Question: Below is a picture of my database.
I am going to make the numbers on the left (81305, 81306, etc..) all hyperlinks.
When the user clicks on the hyperlink, they will be directed to a page (all links will be this page) "dpupage.php". This page will have a form with empty values. I will then use SQL queries (according to the NUM) to fill the form with the rest of the columns according to the number they picked.
The problem I have is that I will need to email users a specific link to their specific form.
But I can't set the url to, for example: <URL> because it will send them to a form with empty values. How can I create a link that will open up the dpupage.php and still query the data they need.
For example: Lets say I need a user to address NUM: 81309. An email is sent to them through phpmailer with a link. This link needs to take them directly to that dpupage.php and fill in all data that corresponds with NUM 81309.
Any advice is greatly appreciated!

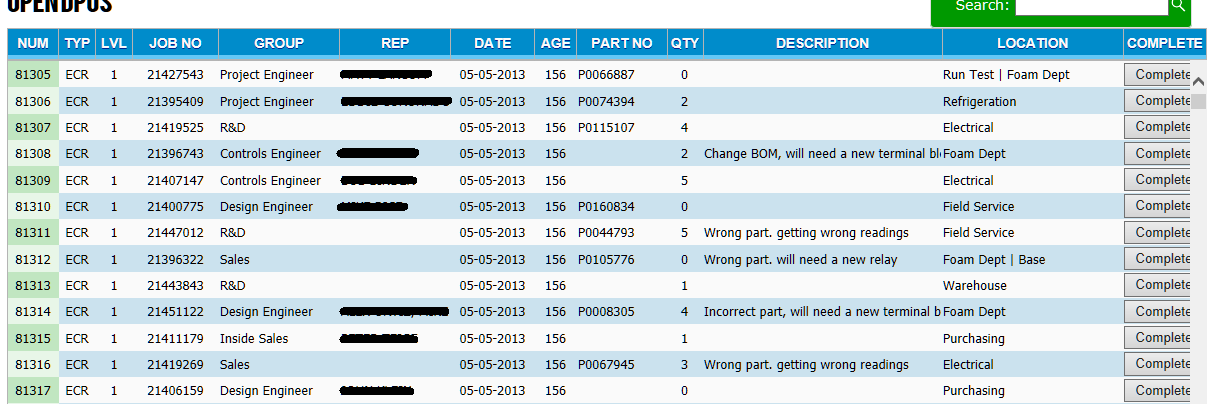
Answer: Use PHP
Give them a link with a parameter, for example <URL>
You can get the number they used via $_GET['num']. Get your values from your DB (example: "SELECT * FROM 'wahtever_your_table_is_called' WHER 'NUM' = $_GET['num']).
Paste the values into the field.
Beware: that's an easy example, don't do it that way! SQL-Injections will eat your dog! Google it!